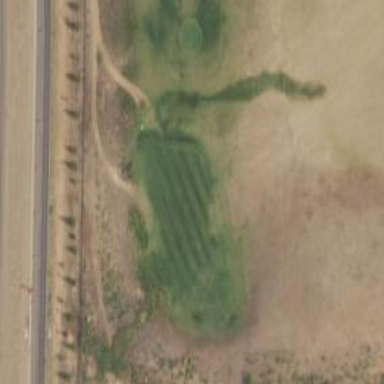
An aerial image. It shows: Grass area designated as golf tee.